Interaction volume radius: 10 \u00c5
Interaction volume height: 10 \u00c5
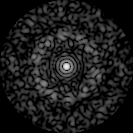
Disorder parameter: 0.8308